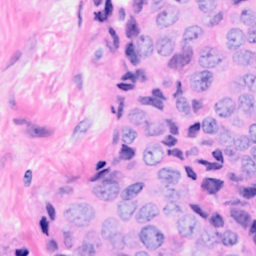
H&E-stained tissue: Breast